Field crop: tomato
Growth stage: 1
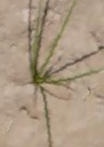
Species: cyperus